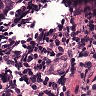
Metastatic tissue present: no